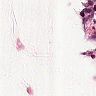
Metastatic tissue present: no